Question: I have this data, and I'm using linqToExcel:

I'm trying to get inflation divided by GDP...then order them ascending, but I can't get it right.
'''
var people = from x in excel.Worksheet<CountryEconomics>("Sheet1")
let c = x.Inflation / x.GDP
orderby c ascending
select c;
'''
I'm getting the output:
no matter if I put ascending or descending in the query. How can I get the data ascending? i.e.
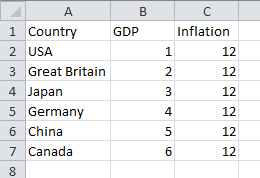
Answer: Right now, I'm just guessing, but maybe adding some casts will make it work:
'''
var people = from x in excel.Worksheet<CountryEconomics>("Sheet1")
let c = ((double)x.Inflation) / ((double)x.GDP)
orderby c ascending
select c;
'''
However if that fails as well - what'll happen if you make it a list first:
'''
var people = from x in excel.Worksheet<CountryEconomics>("Sheet1").ToList()
let c = ((double)x.Inflation) / ((double)x.GDP)
orderby c ascending
select c;
'''
If that's still failing:
'''
var people = from x in excel.Worksheet<CountryEconomics>("Sheet1")
let c = ((double)x.Inflation) / ((double)x.GDP)
select c;
var peopleList = people.ToList().OrderBy(p => p);
'''
Hope this gets it done...